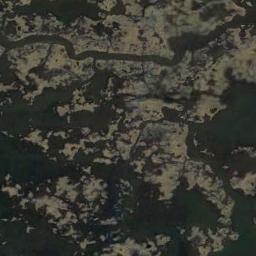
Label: wetland